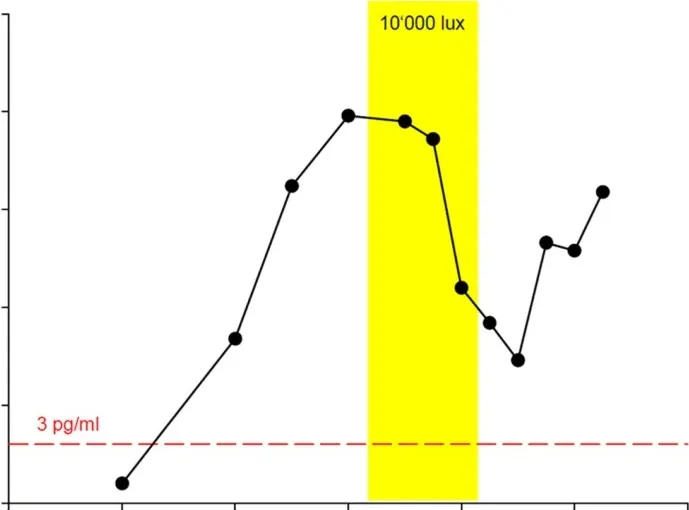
In-lab melatonin suppression test with bright light (BL: 10'000 lux). Schedule: the patient rose at 2:45 a. m. (according to his free-running rhythm), came to our lab at 10 a. m. and was kept under dim light conditions (<8 lux). Saliva samples for melatonin measurement were collected hourly from 11:00 a. m. on. DLMO (3 pg threshold, red dashed line) occurred at 2:16 p. m. The melatonin suppression test was scheduled from 4:30 p. m. to 5:39 p. m. with saliva samples in 15 min intervals. BL (yellow rectangle) caused a significant reduction of melatonin secretion, indicating a normal physiological response via an intact retina-RHT-pineal axis. The patient spent the following night in the lab for PSG recording with sleep onset at 6:40 p. m. and sleep offset at 3:45 a. m.
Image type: pathology (giemsa)